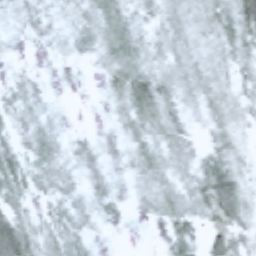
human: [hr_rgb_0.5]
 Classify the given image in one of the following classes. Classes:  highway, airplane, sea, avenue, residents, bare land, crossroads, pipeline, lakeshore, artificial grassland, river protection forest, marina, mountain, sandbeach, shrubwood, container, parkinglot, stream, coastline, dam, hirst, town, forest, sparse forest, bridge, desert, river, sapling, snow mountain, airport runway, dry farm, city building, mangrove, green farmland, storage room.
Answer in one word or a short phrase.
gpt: snow mountain